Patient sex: M
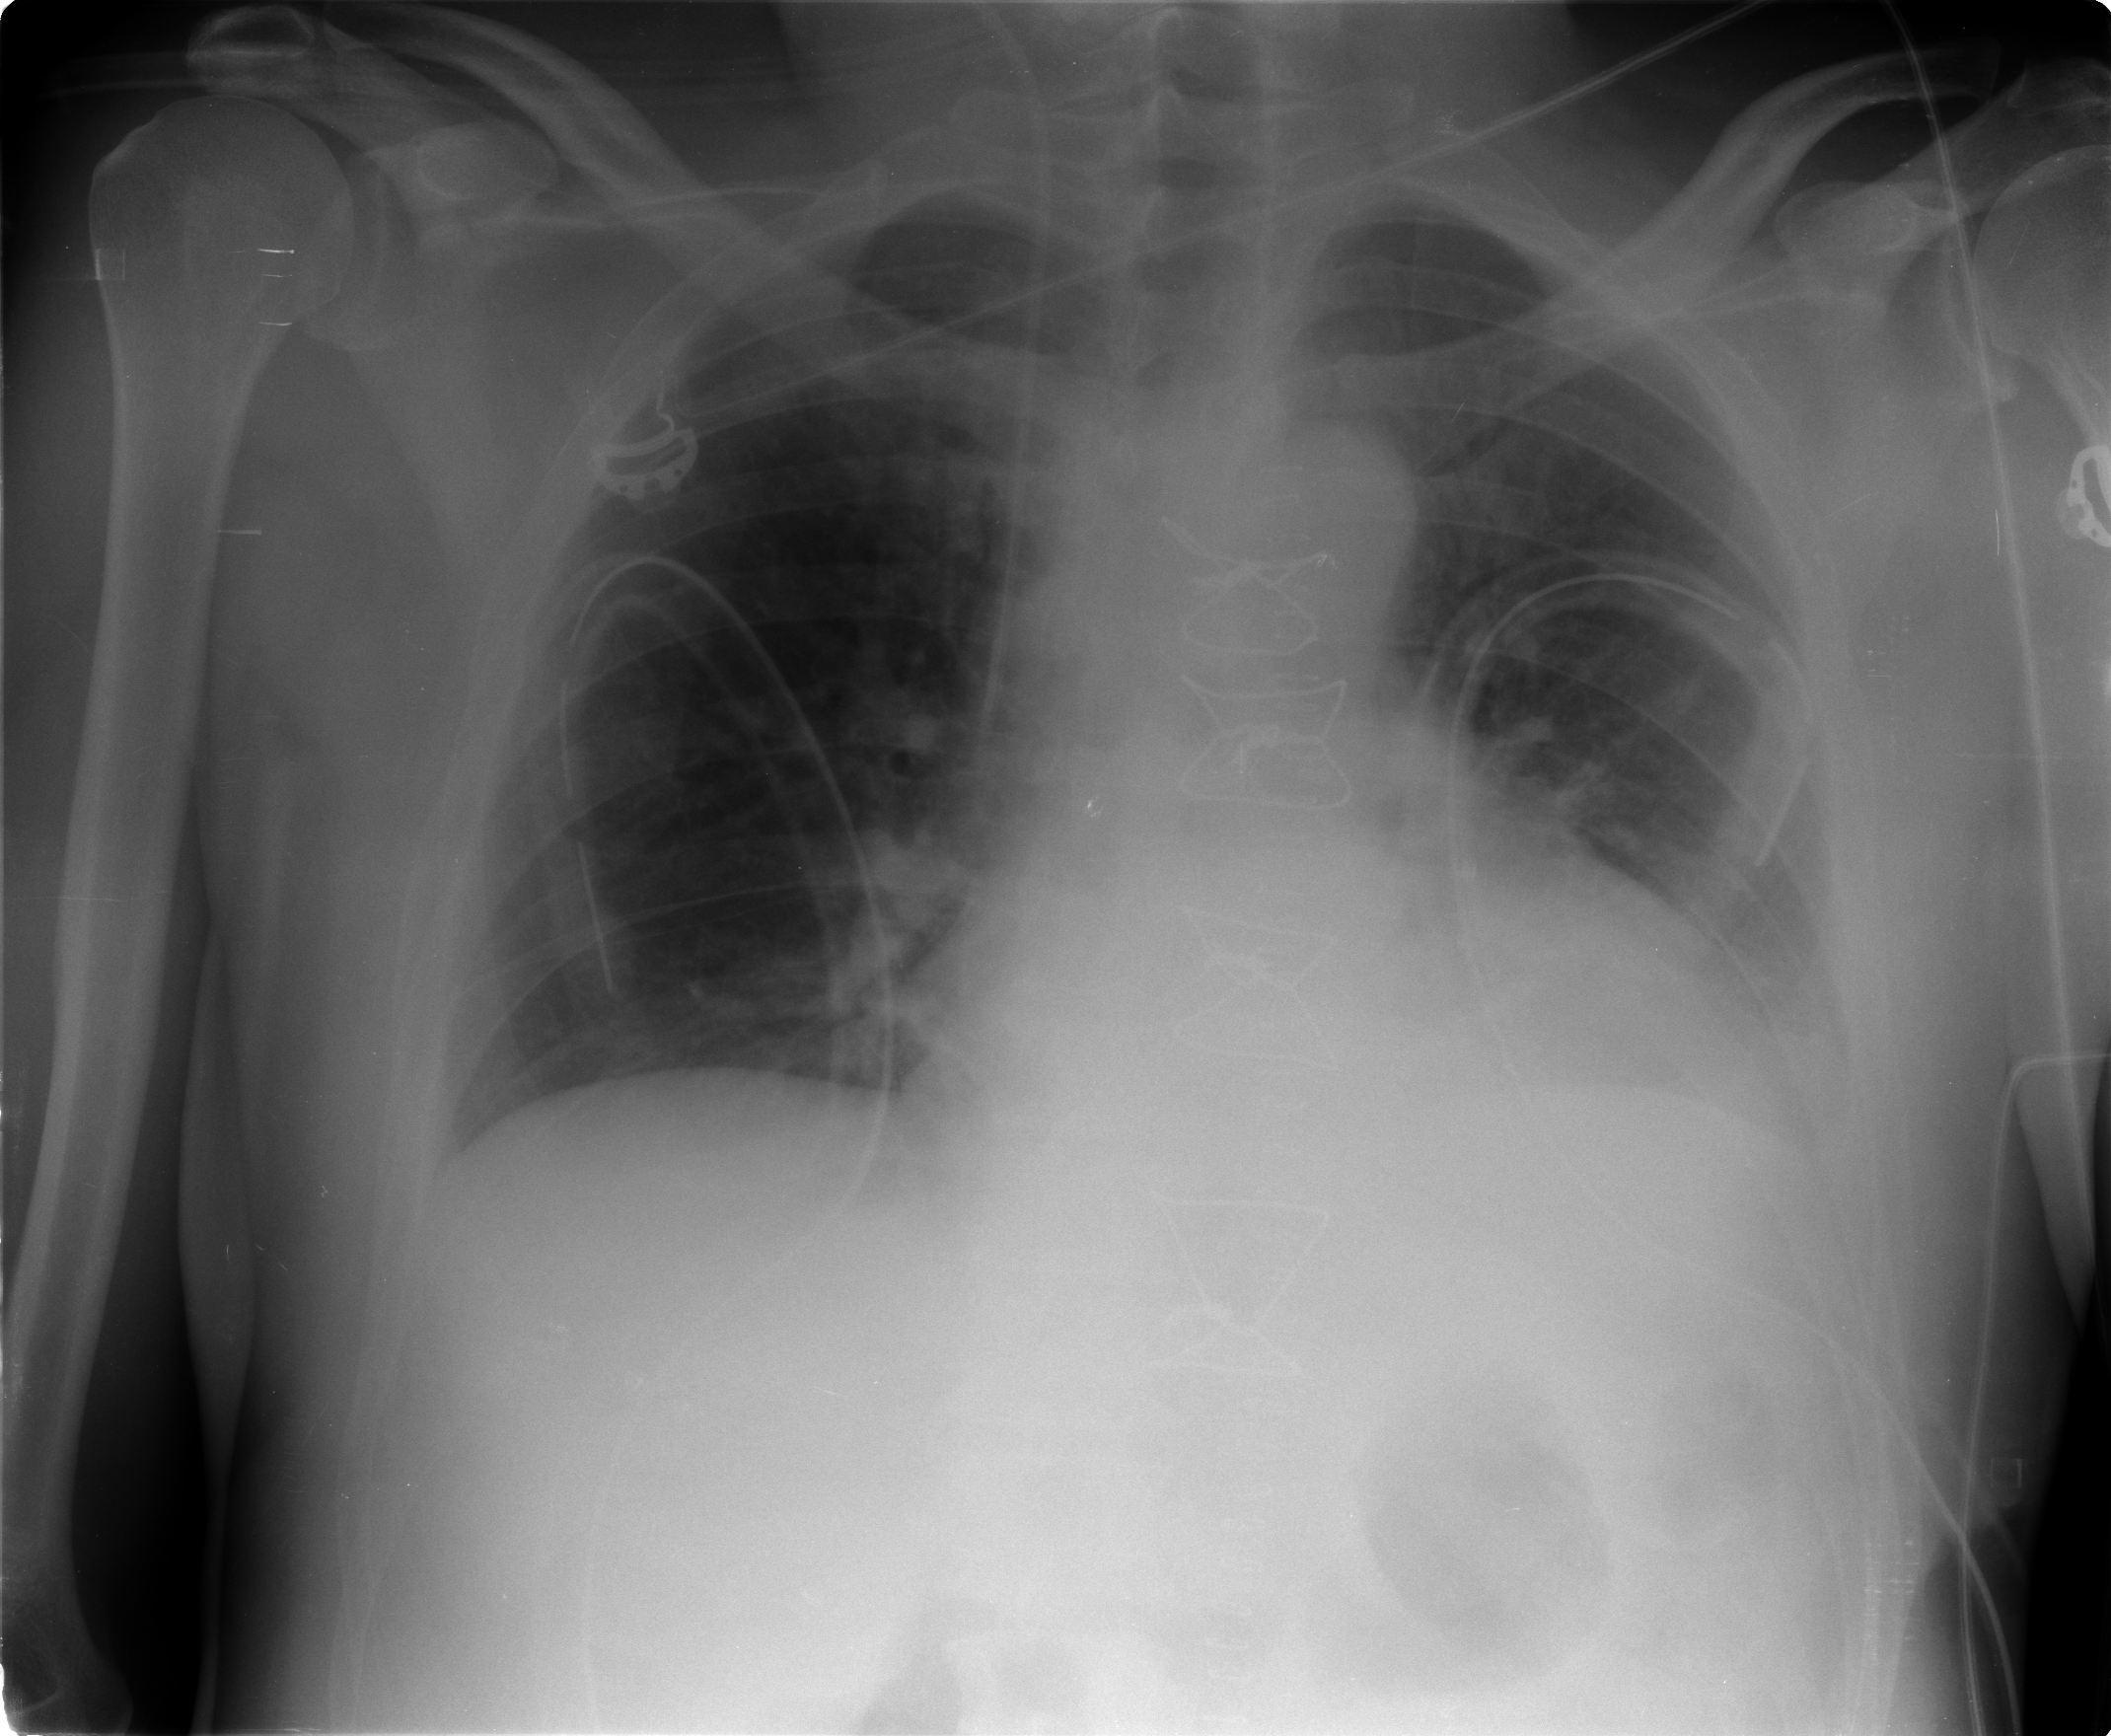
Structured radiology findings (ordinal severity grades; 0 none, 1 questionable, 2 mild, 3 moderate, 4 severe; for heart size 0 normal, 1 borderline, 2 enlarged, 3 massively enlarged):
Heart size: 2
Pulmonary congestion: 0
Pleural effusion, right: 0
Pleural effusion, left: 1
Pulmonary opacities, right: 0
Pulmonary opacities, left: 0
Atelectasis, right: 0
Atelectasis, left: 2